Question: We are creating a WPF application which makes heavy use of highly decorated input elements. A simple example of decorated element is a TextBox which looks like a read-only TextBlock when it doesn't have focus, and turns into a TextBox after receiving focus. Also, additional visual feedback is provided when the changed value is being saved to database. The problem is that showing a view that contains lots of these elements (let's say 100) is very slow and makes application very unresponsive.
We have implemented this decorator as UserControl which contains all required elements (for example the TextBlock to show unfocused text and rotating image for busy indicator). Then we add the input element as child of this decorator control, meaning that in addition to all extra elements, the decorator also contains the input element in its visual tree. In XAML this would look like:
'''
<custom:Decorator Context="{Binding ValueHelper}" >
<TextBox Text="{Binding ValueHelper.Text}"/>
</custom:Decorator>
'''
This makes it easy for us to decorate any input element we want, be it either text box, date picker, combobox or any custom element.
: let's say we have a view which contains 100 decorated text boxes and we navigate to that view. What happens? At least my quad-core laptop freezes for a long time because it has to create many hundred text blocks, rectangles, images etc. to provide the visual feedback for every decorated element, although . What really would be required is only 100 TextBlocks because that's what is visible on the screen. It is only after element receives mouse over event or focus when other elements are needed. Also, only one element is being edited at a time, so only one input element (in this case, textbox) would be enough for the whole application.
---
An example of decorated TextBox to clarify use-case:
The text box looks like a read-only TextBlock when it does not have focus or mouse cursor is not currently on top of it (state 1). Also, three dots ("...") are shown because element does not currenly have any value.
When mouse cursor is moved on top of the element, a dotted green rectangle appears around TextBlock to indicate that element can be modified (state 2). The color would be red if TextBox happened to be read-only.
After receiving focus element turns into actual TextBox which can be used to modify the actual value (state 3).
The value is stored into database after textbox loses its focus, and to show that the value is currently being saved a busy indicator appears to left side of element (state 4).
Finally, the value has been saved and element returns to its idle state showing the new value (state 5). (Actually the elements have even more states related to validation and other specific requirements but you certainly got the point that elements really are highly decorated.)

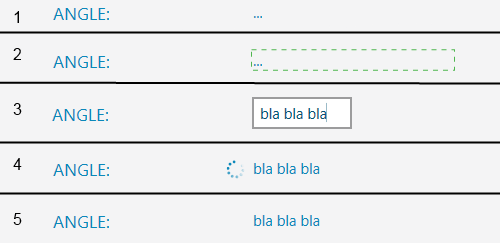
Answer: Instead of drawing all the UI elements upfront, only draw the ones needed
WPF allows you to modify the 'Template' of an object using a 'DataTrigger', so you can adjust the template for your Decorator based on your triggers
An example style for your Decorator might look something like this:
'''
<Style TargetType="{x:Type ContentControl}">
<!-- Default Template -->
<Setter Property="ContentTemplate"
Value="{StaticResource NoDecoratorTemplate}" />
<Style.Triggers>
<DataTrigger Property="Text" Value="">
<Setter Property="ContentTemplate"
Value="{StaticResource BlankTemplate}" />
</DataTrigger>
<Trigger Property="IsMouseOver" Value="True">
<Setter Property="ContentTemplate"
Value="{StaticResource MouseOverTemplate}" />
</Trigger>
<Trigger Property="IsFocused" Value="True">
<Setter Property="ContentTemplate"
Value="{StaticResource FocusedTemplate}" />
</Trigger>
<DataTrigger Property="{Binding IsLoading}" Value="True">
<Setter Property="ContentTemplate"
Value="{StaticResource LoadingTemplate}" />
</DataTrigger>
</Style.Triggers>
</Style>
'''
Also, WPF shouldn't load non-visible items. You can try setting your decorators 'Visibility="Collapsed"' as a test to see if that fixes load time.
If it does and you don't want to go the 'Template' route, you could ensure that the 'Visibility' of all your objects is set to 'Collapsed' to begin with, and they only get set to 'Visible' when they should be displayed.
If it doesn't fix your load time, then your problem is probably somewhere else. For example, it looks like some of your decorator items are sized according to the content control placed inside of it, so it's possible what's actually slowing you down isn't displaying the objects, but determining the size of the objects.